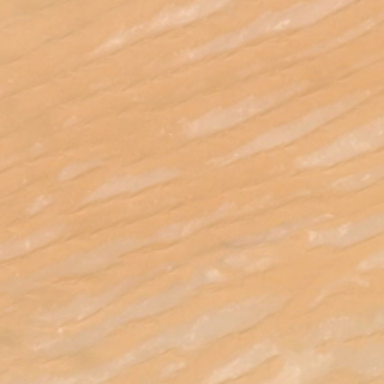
The land was covered with a large amount of fine sand .